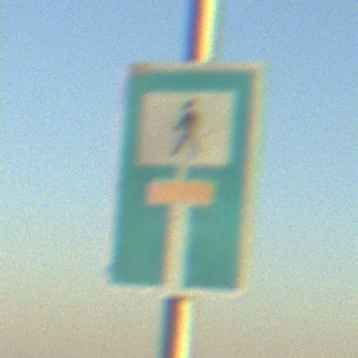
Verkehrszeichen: SackgasseFussgaengerDurchlaessig
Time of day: SunriseSunset
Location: Outdoor (Nature)
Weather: Clear
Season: NotSpecified
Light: Natural